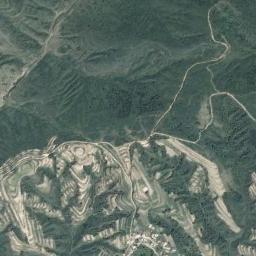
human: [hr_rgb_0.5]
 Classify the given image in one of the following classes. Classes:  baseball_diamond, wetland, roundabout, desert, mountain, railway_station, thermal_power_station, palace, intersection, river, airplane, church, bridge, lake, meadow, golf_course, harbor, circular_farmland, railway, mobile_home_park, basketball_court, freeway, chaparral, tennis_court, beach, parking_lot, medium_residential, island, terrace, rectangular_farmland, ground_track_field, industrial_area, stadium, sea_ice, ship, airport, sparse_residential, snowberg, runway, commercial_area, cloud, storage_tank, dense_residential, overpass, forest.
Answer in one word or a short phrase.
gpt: mountain